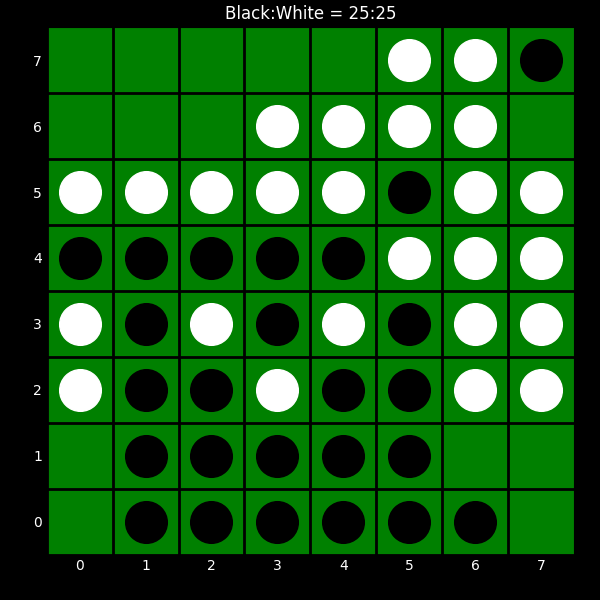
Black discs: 25
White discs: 25